Question: I have 8 divs which I can swap based on the values given in the respective drop down, As you can be seen in the image below:

However the animation is not working for the same div twice, as you can see in this <URL>' method!! This is my HTML code :
'''
<table cellspacing="30">
<tr>
<td>
<div id="img1" style="width:100px;height:40px;position:relative;">
<select id="drop1" name="" class="drop">
<option>1</option>
<option value="1">1</option>
<option value="2">2</option>
<option value="3">3</option>
<option value="4">4</option>
<option value="5">5</option>
<option value="6">6</option>
<option value="7">7</option>
<option value="8">8</option>
</select>&nbsp;&nbsp;&nbsp;&nbsp;&nbsp;&nbsp;&nbsp;&nbsp;&nbsp;&nbsp;&nbsp;&nbsp;&nbsp;
<input type="checkbox" disabled="disabled" checked="checked">
<img src="" width="120" height="40" id="img_banner1">
</div>
</td>
<td>
<div id="img2" style="width:100px;height:40px;position:relative;">
<select id="drop2" name="" class="drop">
<option>2</option>
<option value="1">1</option>
<option value="2">2</option>
<option value="3">3</option>
<option value="4">4</option>
<option value="5">5</option>
<option value="6">6</option>
<option value="7">7</option>
<option value="8">8</option>
</select>&nbsp;&nbsp;&nbsp;&nbsp;&nbsp;&nbsp;&nbsp;&nbsp;&nbsp;&nbsp;&nbsp;&nbsp;&nbsp;
<input type="checkbox" disabled="disabled" checked="checked">
<img src="" width="120" height="40" id="img_banner2">
</div>
</td>
<td>
<div id="img3" style="width:100px;height:40px;position:relative;">
<select id="drop3" name="" class="drop">
<option>3</option>
<option value="1">1</option>
<option value="2">2</option>
<option value="3">3</option>
<option value="4">4</option>
<option value="5">5</option>
<option value="6">6</option>
<option value="7">7</option>
<option value="8">8</option>
</select>&nbsp;&nbsp;&nbsp;&nbsp;&nbsp;&nbsp;&nbsp;&nbsp;&nbsp;&nbsp;&nbsp;&nbsp;&nbsp;
<input type="checkbox" disabled="disabled" checked="checked">
<img src="" width="120" height="40" id="img_banner3">
</div>
</td>
<td>
<div id="img4" style="width:100px;height:40px;position:relative;">
<select id="drop4" name="" class="drop">
<option>4</option>
<option value="1">1</option>
<option value="2">2</option>
<option value="3">3</option>
<option value="4">4</option>
<option value="5">5</option>
<option value="6">6</option>
<option value="7">7</option>
<option value="8">8</option>
</select>&nbsp;&nbsp;&nbsp;&nbsp;&nbsp;&nbsp;&nbsp;&nbsp;&nbsp;&nbsp;&nbsp;&nbsp;&nbsp;
<input type="checkbox" disabled="disabled" checked="checked">
<img src="" width="120" height="40" id="img_banner4">
</div>
</td>
</tr>
<tr>
<td>
<div id="img5" style="width:100px;height:40px;position:relative;">
<select id="drop5" name="" class="drop">
<option>5</option>
<option value="1">1</option>
<option value="2">2</option>
<option value="3">3</option>
<option value="4">4</option>
<option value="5">5</option>
<option value="6">6</option>
<option value="7">7</option>
<option value="8">8</option>
</select>&nbsp;&nbsp;&nbsp;&nbsp;&nbsp;&nbsp;&nbsp;&nbsp;&nbsp;&nbsp;&nbsp;&nbsp;&nbsp;
<input type="checkbox" disabled="disabled" checked="checked">
<img src="" width="120" height="40" id="img_banner5">
</div>
</td>
<td>
<div id="img6" style="width:100px;height:40px;position:relative;">
<select id="drop6" name="" class="drop">
<option>6</option>
<option value="1">1</option>
<option value="2">2</option>
<option value="3">3</option>
<option value="4">4</option>
<option value="5">5</option>
<option value="6">6</option>
<option value="7">7</option>
<option value="8">8</option>
</select>&nbsp;&nbsp;&nbsp;&nbsp;&nbsp;&nbsp;&nbsp;&nbsp;&nbsp;&nbsp;&nbsp;&nbsp;&nbsp;
<input type="checkbox" disabled="disabled" checked="checked">
<img src="" width="120" height="40" id="img_banner6">
</div>
</td>
<td>
<div id="img7" style="width:100px;height:40px;position:relative;">
<select id="drop7" name="" class="drop">
<option>7</option>
<option value="1">1</option>
<option value="2">2</option>
<option value="3">3</option>
<option value="4">4</option>
<option value="5">5</option>
<option value="6">6</option>
<option value="7">7</option>
<option value="8">8</option>
</select>&nbsp;&nbsp;&nbsp;&nbsp;&nbsp;&nbsp;&nbsp;&nbsp;&nbsp;&nbsp;&nbsp;&nbsp;&nbsp;
<input type="checkbox" disabled="disabled" checked="checked">
<img src="" width="120" height="40" id="img_banner7">
</div>
</td>
<td>
<div id="img8" style="width:100px;height:40px;position:relative;">
<select id="drop8" name="" class="drop">
<option>8</option>
<option value="1">1</option>
<option value="2">2</option>
<option value="3">3</option>
<option value="4">4</option>
<option value="5">5</option>
<option value="6">6</option>
<option value="7">7</option>
<option value="8">8</option>
</select>&nbsp;&nbsp;&nbsp;&nbsp;&nbsp;&nbsp;&nbsp;&nbsp;&nbsp;&nbsp;&nbsp;&nbsp;
<input type="checkbox" disabled="disabled" checked="checked">
<img src="" width="120" height="40" id="img_banner8">
</div>
</td>
</tr>
</table>
'''
Script:
'''
$(".drop").change(function () {
var flag = false;
for (var i = 1; i <= 8; i++) {
var dropdown = document.getElementById('drop' + i);
if (flag == true && source.value != i) {
dropdown.value = i;
}
if (dropdown.value != 0 && dropdown.value != i && flag == false) {
var a = i;
var b = dropdown.value;
var pos = i;
var source_div = document.getElementById('img' + i);
var source = dropdown;
var destination = document.getElementById('drop' + dropdown.value);
var destination_div = document.getElementById('img' + dropdown.value);
var posDrop = Math.ceil(dropdown.value / 4);
var posI = Math.ceil(i / 4);
var modDrop = (dropdown.value % 4);
var modI = (i % 4);
if (modDrop == 0) modDrop = 4;
if (modI == 0) modI = 4;
if (modDrop > modI) {
// move right
var diff = modDrop - modI;
$("#img" + i).animate({
left: +((diff) * 130) + "px"
});
$("#img" + dropdown.value).animate({
right: +((diff) * 130) + "px"
});
} else if (modDrop < modI) {
// move left
var diff = modI - modDrop;
$("#img" + i).animate({
right: +((diff) * 130) + "px"
});
$("#img" + dropdown.value).animate({
left: +((diff) * 130) + "px"
});
}
if (posDrop > posI) {
//move down
$("#img" + i).animate({
top: +(70) + "px"
});
$("#img" + dropdown.value).animate({
bottom: +(70) + "px"
});
} else if (posDrop < posI) {
// move up
$("#img" + i).animate({
bottom: +(70) + "px"
});
$("#img" + dropdown.value).animate({
top: +(70) + "px"
});
}
flag = true;
}
}
destination.value = pos;
var temp_div = source_div.id;
source_div.id = destination_div.id;
destination_div.id = temp_div;
var temp = source.id;
source.id = destination.id;
destination.id = temp;
});
'''
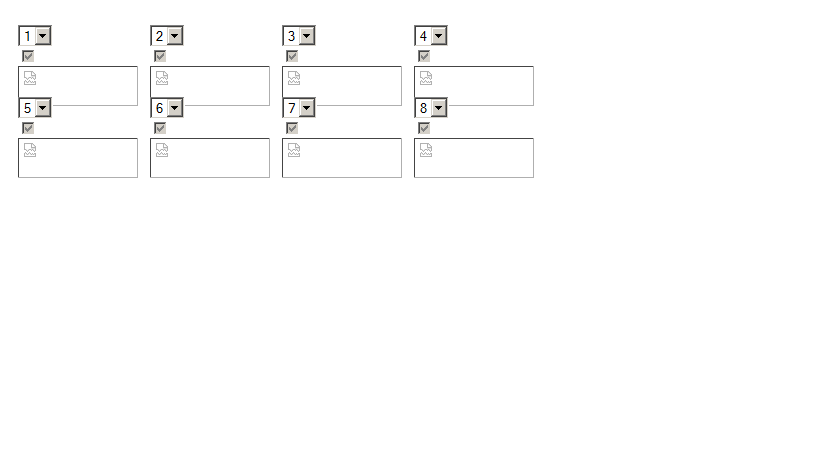
Answer: I created <URL>. It may not be perfect but the code is simpler. I also removed the 'div''s from the table and positioned them absolutely.
'''
$(".drop").change(function () {
var $thisElem = $(this).parent();
var swapIndex = $(this).children(":selected").val();
var $swapElem = $("#img" + swapIndex);
var thisPosition = $thisElem.position();
var swapPosition = $swapElem.position();
$thisElem.finish()
.animate({left: swapPosition.left})
.animate({top: swapPosition.top});
$swapElem.finish()
.animate({left: thisPosition.left})
.animate({top: thisPosition.top});
$swapElem.attr("id", $thisElem.attr("id"));
$thisElem.attr("id", "img" + swapIndex);
});
'''
Some problems:
- 'left''left'-